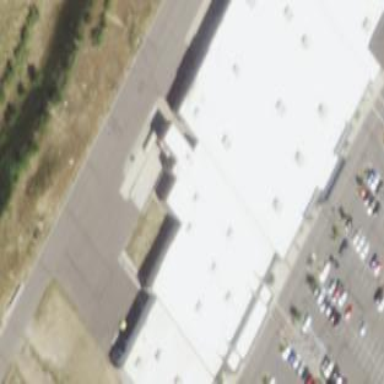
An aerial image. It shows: Building.